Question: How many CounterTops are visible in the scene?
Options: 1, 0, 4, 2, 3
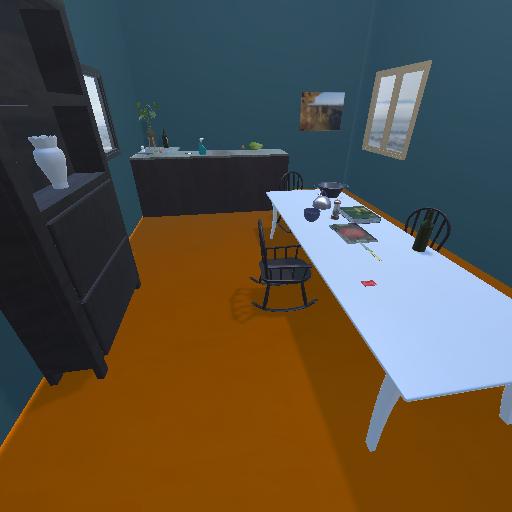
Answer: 1